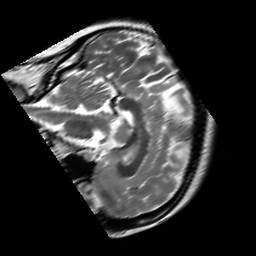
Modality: T2w
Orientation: sagittal
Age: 28
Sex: female
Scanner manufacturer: siemens
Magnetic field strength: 3 T
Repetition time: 7 s
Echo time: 0.09 s